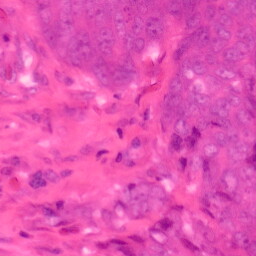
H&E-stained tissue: Colon